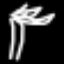
Label: palm tree